Question: In this code I want to scrape title,subtitle and data inside the links but having issues on pages beyond 1 and 2 as getting only 1 item scraped.I want to extract only those entries having title as delhivery only
'''
import scrapy
from scrapy.contrib.spiders import CrawlSpider, Rule
from scrapy.selector import Selector
from scrapy.contrib.linkextractors.sgml import SgmlLinkExtractor
from urlparse import urljoin
from delhivery.items import DelhiveryItem
class criticspider(CrawlSpider):
name = "delh"
allowed_domains = ["consumercomplaints.in"]
start_urls = ["http://www.consumercomplaints.in/?search=delhivery&page=2"]
def parse(self, response):
sites = response.xpath('//table[@width="100%"]')
items = []
for site in sites:
item = DelhiveryItem()
item['title'] = site.xpath('.//td[@class="complaint"]/a/span[@style="background-color:yellow"]/text()').extract()[0]
#item['title'] = site.xpath('.//td[@class="complaint"]/a[text() = "%s Delivery Courier %s"]/text()').extract()[0]
item['subtitle'] = site.xpath('.//td[@class="compl-text"]/div/b[1]/text()').extract()[0]
item['date'] = site.xpath('.//td[@class="small"]/text()').extract()[0].strip()
item['username'] = site.xpath('.//td[@class="small"]/a[2]/text()').extract()[0]
item['link'] = site.xpath('.//td[@class="complaint"]/a/@href').extract()[0]
if item['link']:
if 'http://' not in item['link']:
item['link'] = urljoin(response.url, item['link'])
yield scrapy.Request(item['link'],
meta={'item': item},
callback=self.anchor_page)
items.append(item)
def anchor_page(self, response):
old_item = response.request.meta['item']
old_item['data'] = response.xpath('.//td[@style="padding-bottom:15px"]/div/text()').extract()[0]
yield old_item
'''
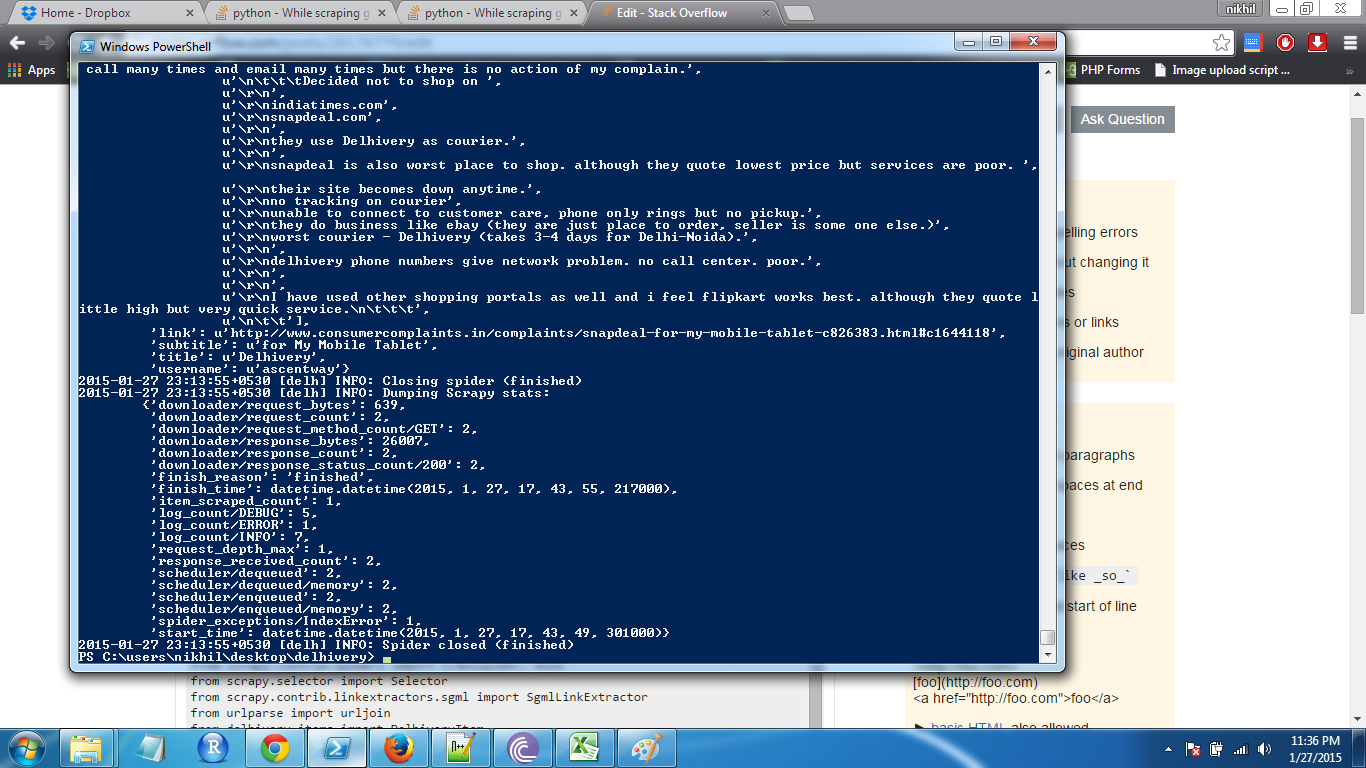
Answer: You need to change the item['title'] to this:
'''
item['title'] = ''.join(site.xpath('//table[@width="100%"]//span[text() = "Delhivery"]/parent::*//text()').extract()[0])
'''
Also edit sites to this to extract the required links only (ones with Delhivery in it)
'''
sites = response.xpath('//table//span[text()="Delhivery"]/ancestor::div')
'''
EDIT:
so I understand now that you need to add a pagination rule to your code.
it should be something like this:
You just need to add your imports and write the new xpaths from <URL>
'''
class criticspider(CrawlSpider):
name = "delh"
allowed_domains = ["consumercomplaints.in"]
start_urls = ["http://www.consumercomplaints.in/?search=delhivery"]
rules = (
# Extracting pages, allowing only links with page=number to be extracted
Rule(SgmlLinkExtractor(restrict_xpaths=('//div[@class="pagelinks"]', ), allow=('page=\d+', ),unique=True),follow=True),
# Extract links of items on each page the spider gets from the first rule
Rule(SgmlLinkExtractor(restrict_xpaths=('//td[@class="complaint"]', )), callback='parse_item'),
)
def parse_item(self, response):
item = DelhiveryItem()
#populate item object here the same way you did, this function will be called for each item link.
#This meand that you'll be extracting data from pages like this one :
#http://www.consumercomplaints.in/complaints/delhivery-last-mile-courier-service-poor-delivery-service-c772900.html#c1880509
item['title'] = response.xpath('<write xpath>').extract()[0]
item['subtitle'] = response.xpath('<write xpath>').extract()[0]
item['date'] = response.xpath('<write xpath>').extract()[0].strip()
item['username'] = response.xpath('<write xpath>').extract()[0]
item['link'] = response.url
item['data'] = response.xpath('<write xpath>').extract()[0]
yield item
'''
Also I suggest when you write an xpath, that you don't use any styling parameters, try to use @class or @id, only use @width, @style or any styling params if it's the only way.